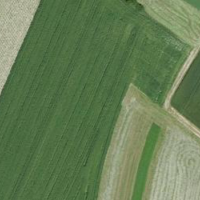
EUNIS habitat code: 52
Species observed at this site:
Egretta garzetta